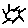
Label: sun